Brain MRI, t2w sequence, axial 2D slice.
Patient: age 29, sex F, weight 95 kg, height 1.95 m
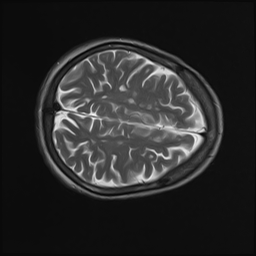